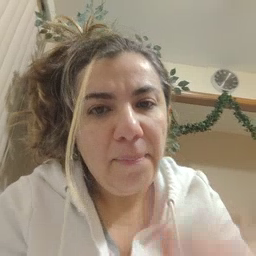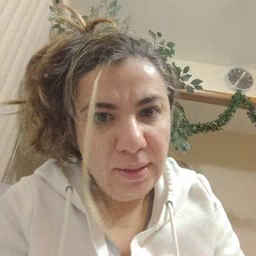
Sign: brother